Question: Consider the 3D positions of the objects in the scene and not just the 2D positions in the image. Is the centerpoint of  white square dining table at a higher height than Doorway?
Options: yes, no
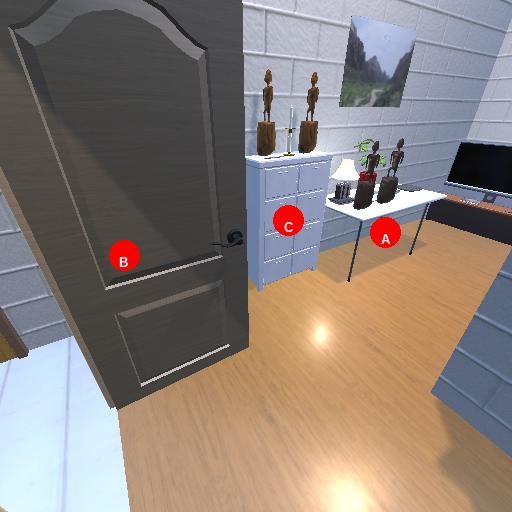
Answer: yes